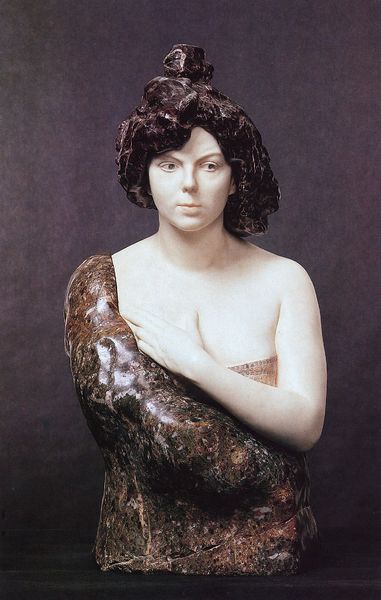
Titel: Elsa Asenijeff
Künstler: Max Klinger
Institution: München, Neue Pinakothek
Schlagwörter: hand, haut, nackt, weiß, busen, finger, frau, marmor, schwarz, blick, arm, augen, gesicht, kleidung, stein, gewand, haare, keramik, skulptur, statue, ton, modern, material, büste, granit, bad, offen, verhüllt, porcellan, zusammengesetzt, handtusch, wantel, euröpäisch